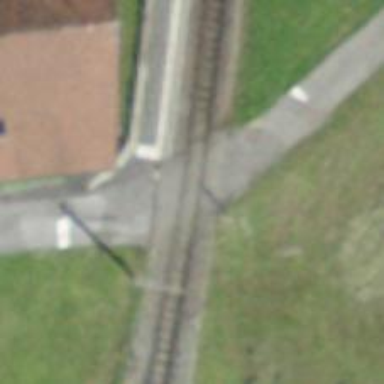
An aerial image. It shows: Railway level crossing.